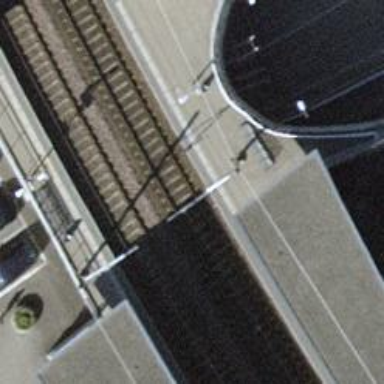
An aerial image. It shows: Public transport station located at railway halt.